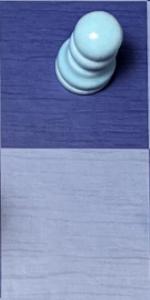
Label: Empty